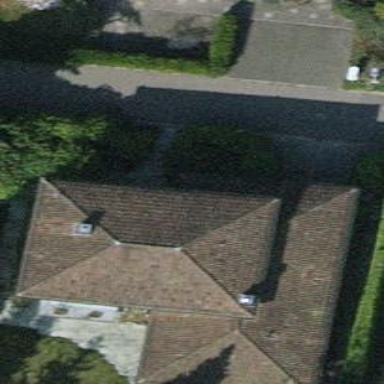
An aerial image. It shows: Detached building.